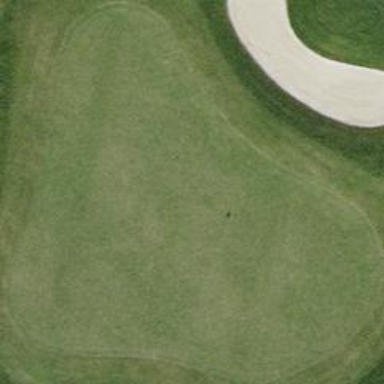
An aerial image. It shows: Green golf area with grass land use.